Question: I have two Entities in my C# code:
'''
public class Currency
{
public int CurrencyID { get; set; }
public string CurrencyName { get; set; }
public virtual ICollection<CurrencyRate> CurrentCurrencyRates { get; set; }
public virtual ICollection<CurrencyRate> TargetCurrencyRates { get; set; }
}
public class CurrencyRate
{
public int RateID { get; set; }
public DateTime RateDate { get; set; }
public Decimal RateValue { get; set; }
public int CurrentCurrencyID { get; set; }
public int TargetCurrencyID { get; set; }
public virtual Currency CurrentCurrency { get; set; }
public virtual Currency TargetCurrency { get; set; }
}
'''
And I have Context Class:
'''
public EconomicAppContext()
: base("EconomicApp")
{ }
protected override void OnModelCreating(DbModelBuilder modelBuilder)
{
modelBuilder.Entity<CurrencyRate>().Property(v => v.RateValue).HasColumnType("Money");
modelBuilder.Entity<CurrencyRate>().HasKey(cr => cr.RateID);
modelBuilder.Entity<Currency>().HasKey(c => c.CurrencyID);
modelBuilder.Entity<Currency>().
HasMany<CurrencyRate>(c => c.CurrentCurrencyRates).
WithRequired(c => c.CurrentCurrency).
HasForeignKey(c => c.RateID);
modelBuilder.Entity<Currency>().
HasMany<CurrencyRate>(c => c.TargetCurrencyRates).
WithRequired(c => c.TargetCurrency).
HasForeignKey(c => c.RateID);
base.OnModelCreating(modelBuilder);
}
public DbSet<CurrencyRate> CurrencyRates { get; set; }
public DbSet<Currency> Currencies { get; set; }
'''
I'm trying to do migration into existing DB. I wanna to get schema something like this :

And what I'm doing wrong? May anybody help me to migrate tables into DB?
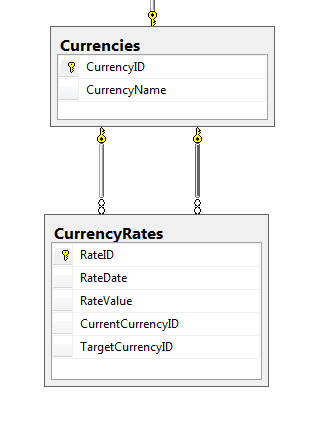
Answer: Try something like following:
'''
modelBuilder.Entity<CurrencyRate>().
HasRequired<Currency>(c => c.CurrentCurrency).
WithMany(c => c.CurrentCurrencyRates).
HasForeignKey(c => c.CurrentCurrencyID);
modelBuilder.Entity<CurrencyRate>().
HasRequired<Currency>(c => c.TargetCurrency).
WithMany(c => c.TargetCurrencyRates).
HasForeignKey(c => c.TargetCurrencyID);
'''